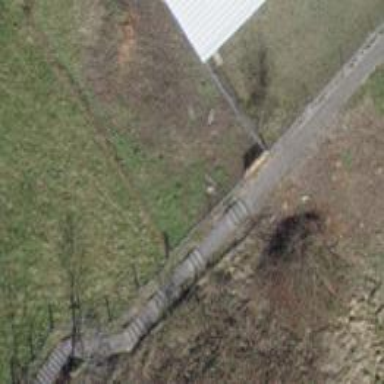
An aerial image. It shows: Road with steps.